Aerial crown-view tile of a tropical tree (Barro Colorado Island, Panama), acquired 20240716:
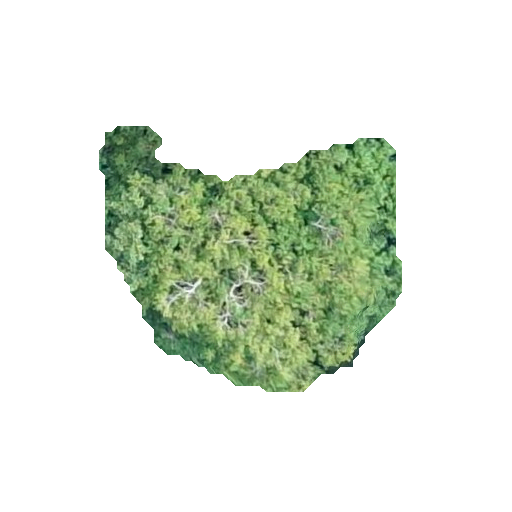
Species: Pouteria stipitata
GBIF accepted scientific name: Pouteria stipitata
Crown area: 90.13 m²